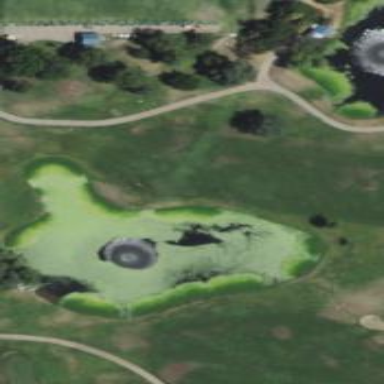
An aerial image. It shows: Water hazard on golf course.